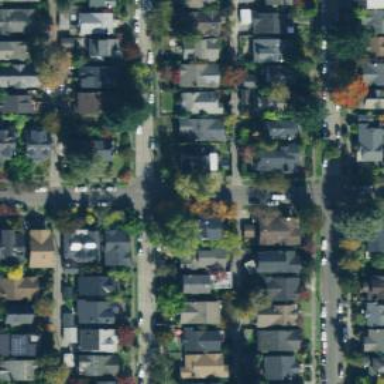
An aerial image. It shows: Residential road with separate sidewalk.